Question: I am trying to draw the the bottom half of the circle using the appropriate x=cos(theta), y=sin(theta) functions. If I iterate theta from Math.PI to 2*Math.PI I seem to be getting the upper half of the circle instead:

What am I doing wrong in this code snippet:
'''
window.onload = function()
{
var canvas = document.getElementById('circle-canvas');
if (canvas && canvas.getContext) {
var context = canvas.getContext('2d');
if (context) {
context.strokeStyle = "#369";
context.lineWidth = 4;
j = canvas.width / 2;
k = canvas.height / 2;
r = canvas.width / 4;
function computeX(theta, r, j, k){ return r * Math.cos(theta) + j; }
function computeY(theta, r, j, k){ return r * Math.sin(theta) + k; }
start = Math.PI;
context.lineTo(computeX(start, r, j, k), computeY(start, r, j, k));
for(var theta = start; theta <= (2*Math.PI); theta += .1)
{
x = computeX(theta, r, j, k);
y = computeY(theta, r, j, k),
context.lineTo(x, y);
}
context.stroke();
context.closePath();
}
}
}
'''
EDIT:
I am aware of the arc function. I need to implement the arc this way because this will be used as part of a bigger problem where I need to compute each individual point of the arc.
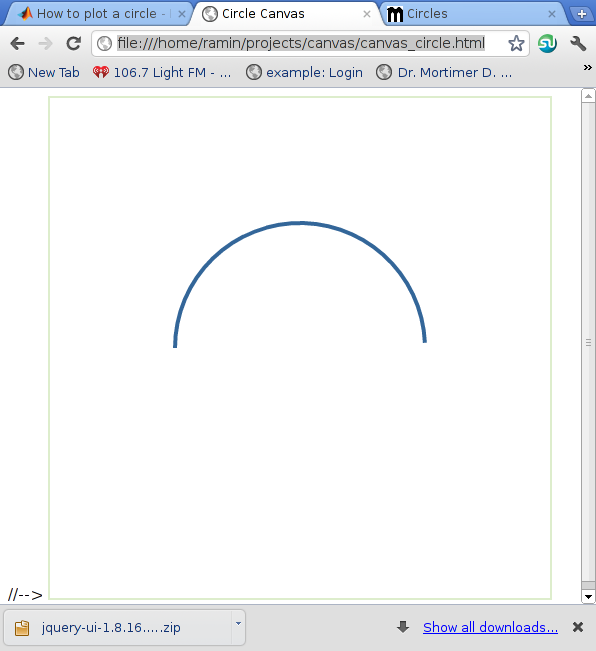
Answer: Just put a - before r
'''
y = computeY(theta, -r, j, k),
'''
Tested and it works